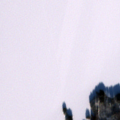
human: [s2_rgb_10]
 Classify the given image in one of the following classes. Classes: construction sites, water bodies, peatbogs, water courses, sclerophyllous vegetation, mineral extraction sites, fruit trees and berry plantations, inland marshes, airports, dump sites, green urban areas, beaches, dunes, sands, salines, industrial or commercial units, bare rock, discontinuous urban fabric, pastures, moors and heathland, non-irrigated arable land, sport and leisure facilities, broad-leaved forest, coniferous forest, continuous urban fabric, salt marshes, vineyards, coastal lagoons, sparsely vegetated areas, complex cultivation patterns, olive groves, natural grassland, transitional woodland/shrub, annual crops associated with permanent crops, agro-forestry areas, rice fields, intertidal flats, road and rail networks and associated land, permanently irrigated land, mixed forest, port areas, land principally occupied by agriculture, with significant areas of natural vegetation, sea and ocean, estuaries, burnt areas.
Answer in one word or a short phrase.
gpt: coniferous forest, transitional woodland/shrub, water bodies